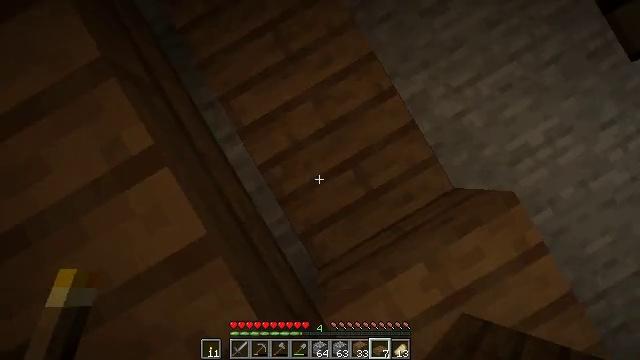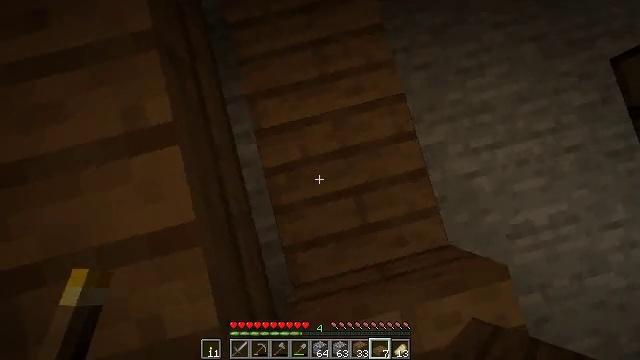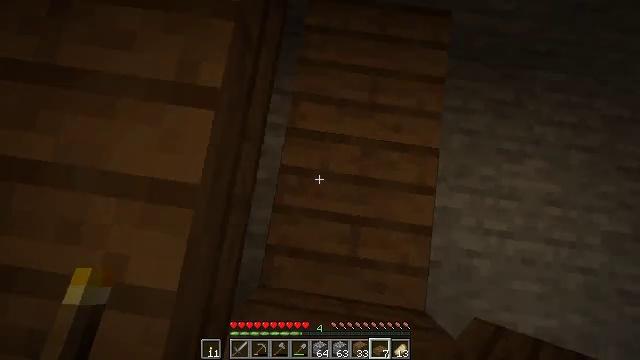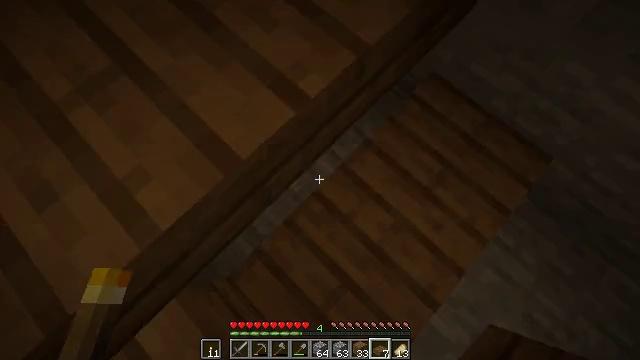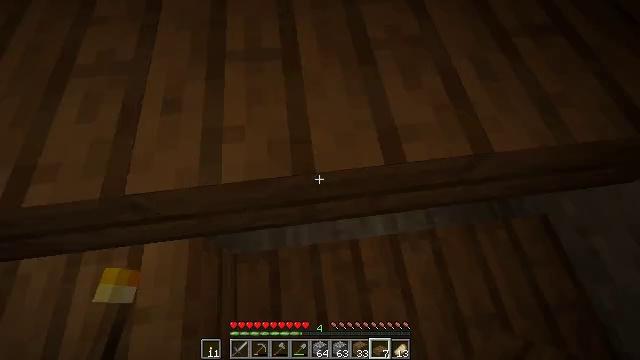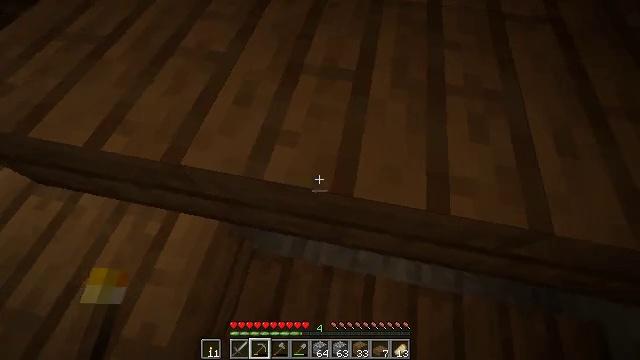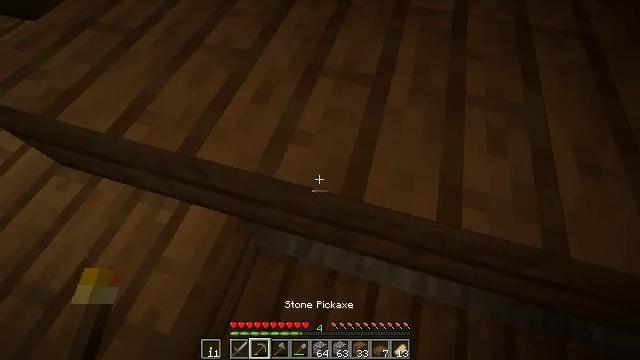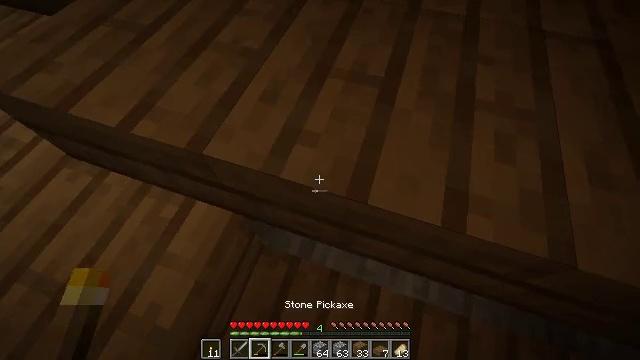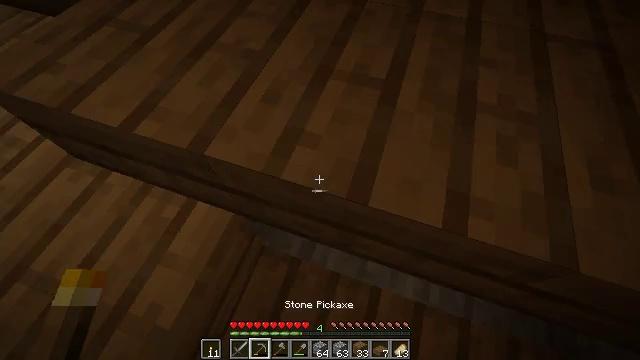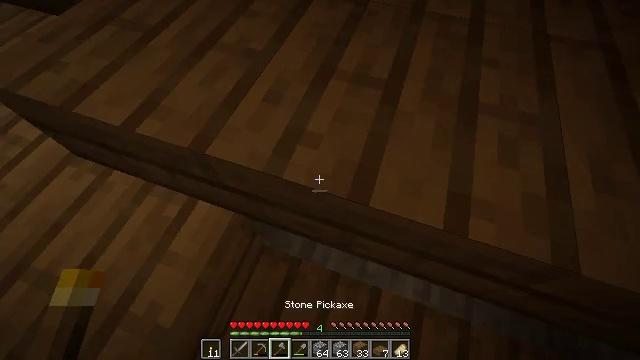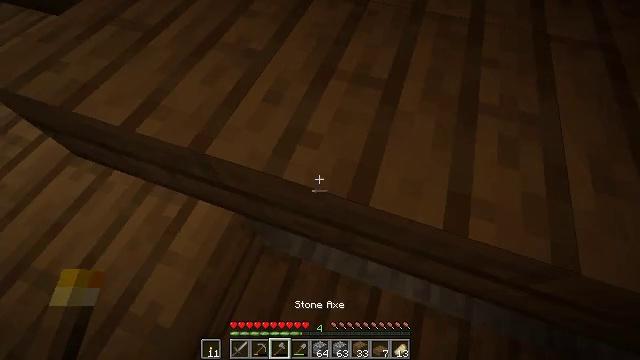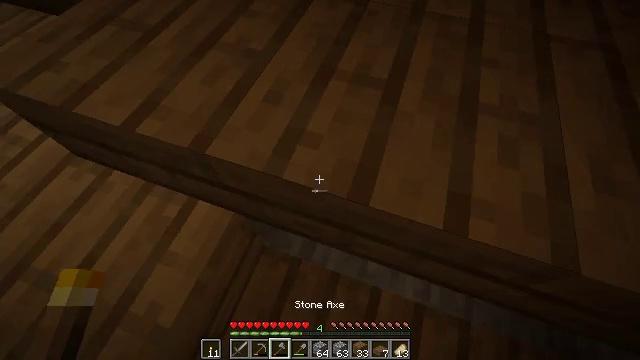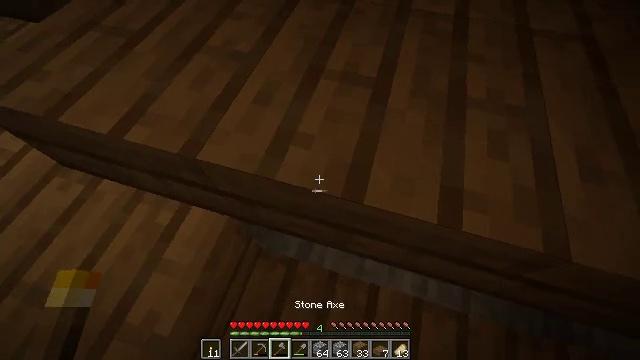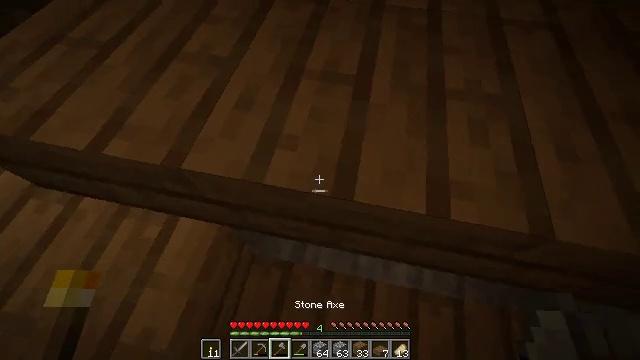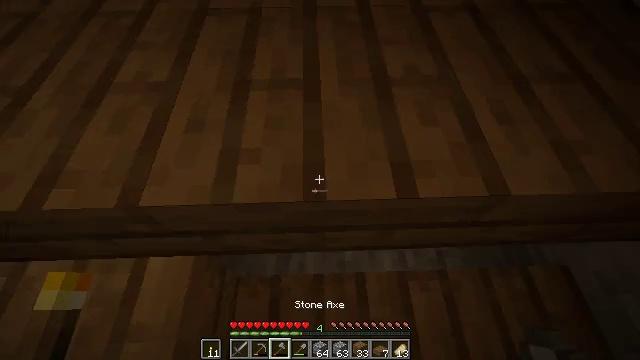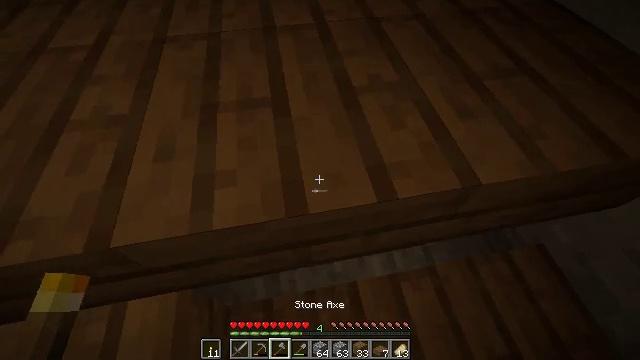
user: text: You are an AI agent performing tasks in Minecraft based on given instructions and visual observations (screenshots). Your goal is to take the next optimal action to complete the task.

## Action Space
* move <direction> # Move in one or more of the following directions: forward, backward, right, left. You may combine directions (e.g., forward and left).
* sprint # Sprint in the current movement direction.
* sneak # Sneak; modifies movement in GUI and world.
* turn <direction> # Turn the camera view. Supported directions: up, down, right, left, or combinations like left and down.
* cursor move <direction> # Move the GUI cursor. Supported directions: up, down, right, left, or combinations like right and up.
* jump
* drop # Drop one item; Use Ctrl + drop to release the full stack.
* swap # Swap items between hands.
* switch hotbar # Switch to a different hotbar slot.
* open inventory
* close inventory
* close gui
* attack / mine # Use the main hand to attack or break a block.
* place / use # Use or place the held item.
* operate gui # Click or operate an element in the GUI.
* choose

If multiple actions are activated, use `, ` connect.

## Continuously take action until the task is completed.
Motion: motion action
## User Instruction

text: Collect the spruce slab.
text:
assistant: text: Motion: turn left and up
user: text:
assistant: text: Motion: turn left and up
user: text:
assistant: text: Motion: turn left and up
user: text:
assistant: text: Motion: turn left and up
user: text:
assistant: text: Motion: turn left and up, switch to hotbar 2
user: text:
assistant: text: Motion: turn left, switch to hotbar 2
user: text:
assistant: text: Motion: turn left
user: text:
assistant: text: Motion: no_op
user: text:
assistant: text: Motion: switch to hotbar 3
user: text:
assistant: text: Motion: switch to hotbar 3
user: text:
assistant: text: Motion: switch to hotbar 3
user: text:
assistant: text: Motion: turn right, switch to hotbar 3
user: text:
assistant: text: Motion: turn right
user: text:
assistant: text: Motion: turn right
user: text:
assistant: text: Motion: turn right and up
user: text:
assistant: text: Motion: no_op
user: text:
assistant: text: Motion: no_op
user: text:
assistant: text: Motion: no_op
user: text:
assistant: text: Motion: no_op
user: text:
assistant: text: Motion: attack / mine
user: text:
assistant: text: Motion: attack / mine
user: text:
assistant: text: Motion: attack / mine
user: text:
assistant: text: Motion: attack / mine
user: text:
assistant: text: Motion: attack / mine
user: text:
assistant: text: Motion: attack / mine
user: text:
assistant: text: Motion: attack / mine
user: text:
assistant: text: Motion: turn right, attack / mine
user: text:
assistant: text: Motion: turn right, attack / mine
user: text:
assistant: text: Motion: turn right and up, attack / mine
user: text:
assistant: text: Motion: turn right and up, attack / mine